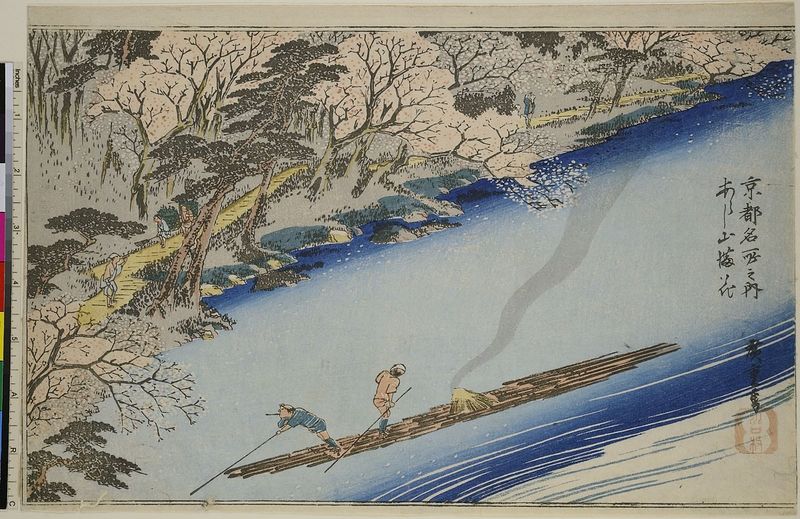
Titel: Die Kirschbäume in Arashiyama in voller Blüte, aus der Serie: Berühmte Orte von Kyoto
Künstler: Utagawa Hiroshige
Standort: Hamburg
Institution: Museum für Kunst und Gewerbe Hamburg
Schlagwörter: baum, feuer, bäume, fluss, ufer, männer, blüten, bild, erde, strauch, zweige, boot, holzschnitt, japan, schiffer, kutter, druckgraphik, druckgrafik, stäbe, bambus, zeit, farbholzschnitt, kirsche, staken, floß, uferweg, edo, flößer, reproduktionen, druckerzeugnisse, sträucher, ukiyo, bambusflößer, zeweige